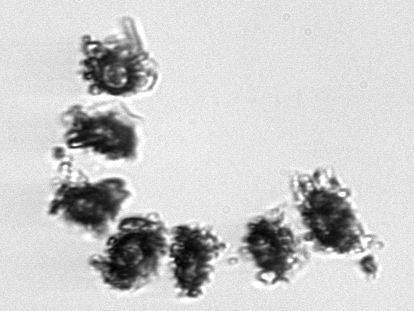
Label: Thalassiosira_TAG_external_detritus